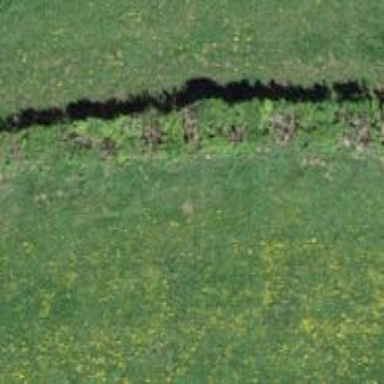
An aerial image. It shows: Hedge barrier.